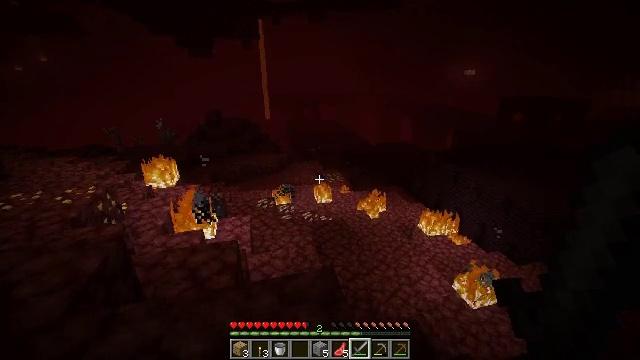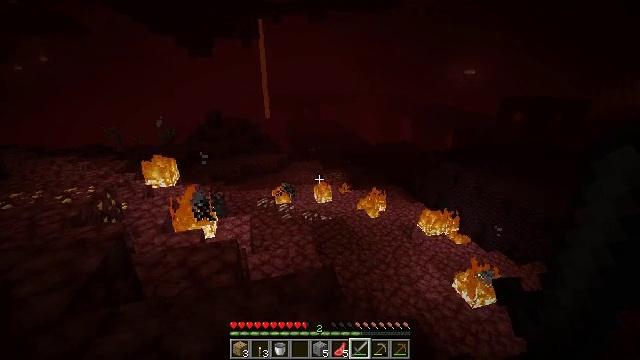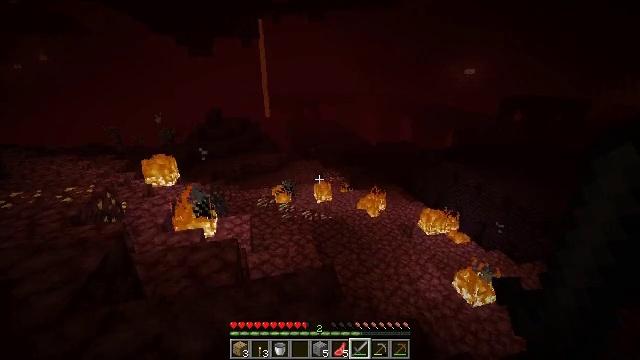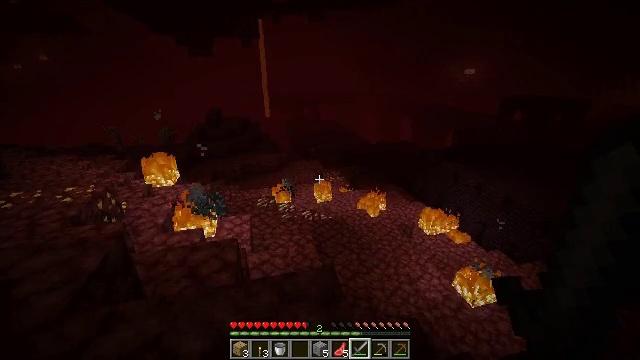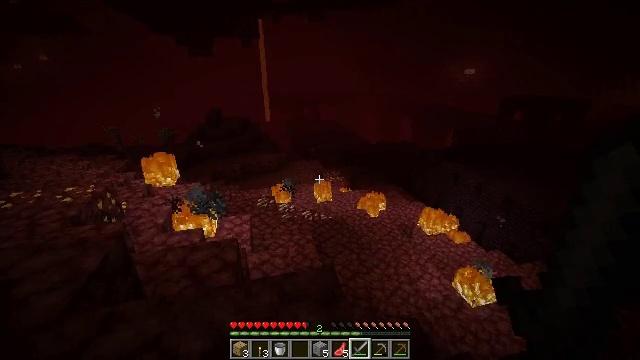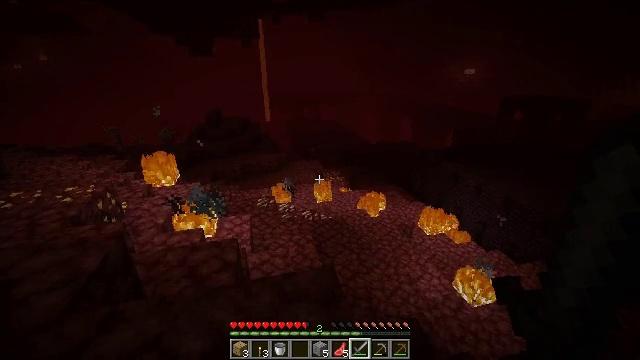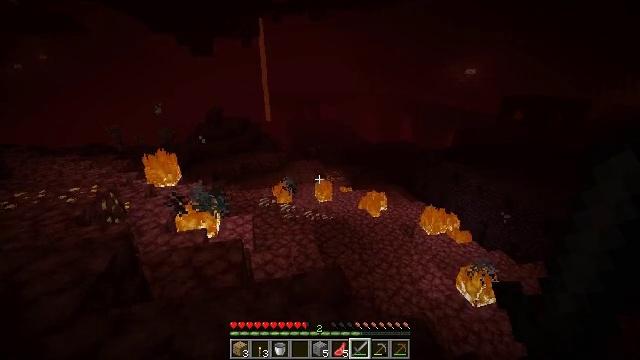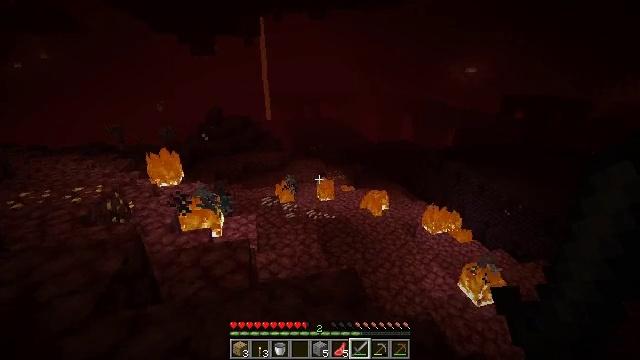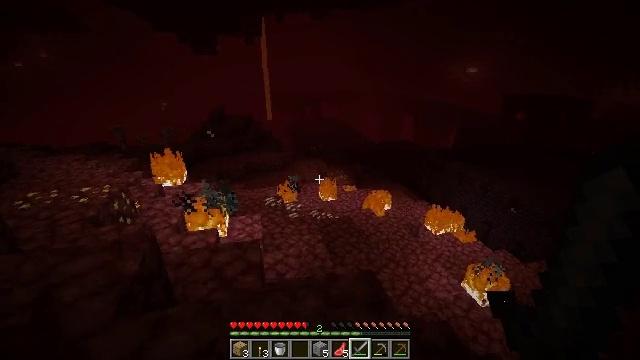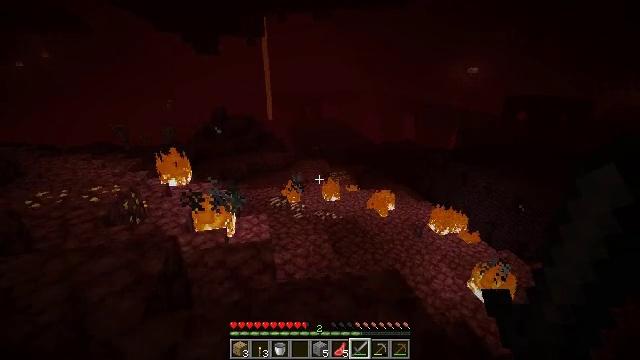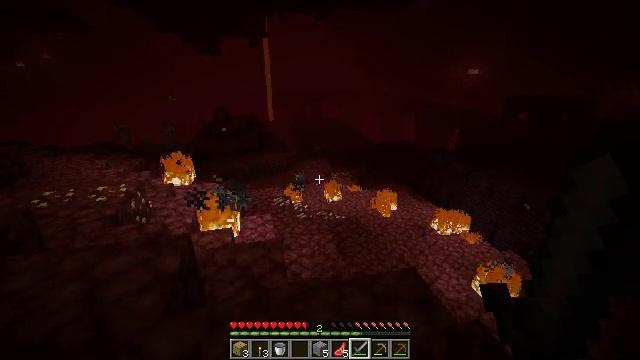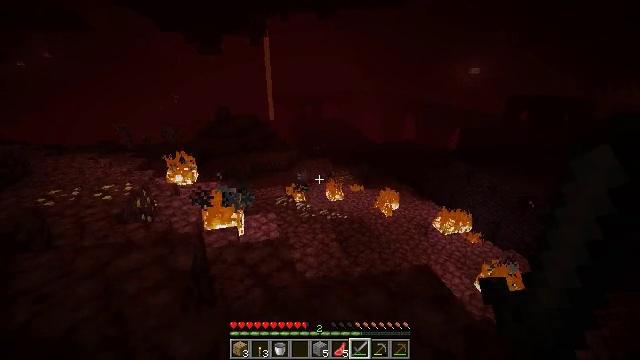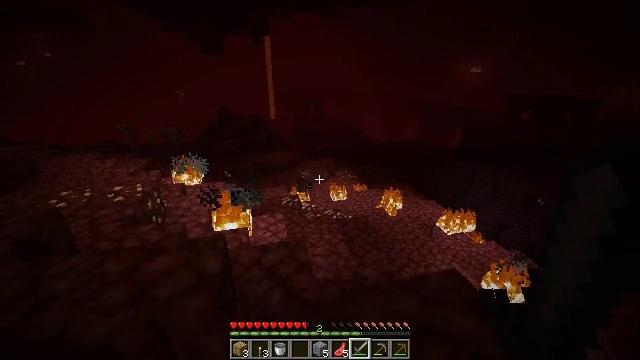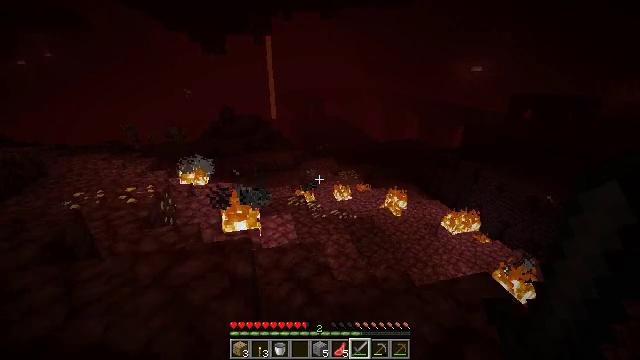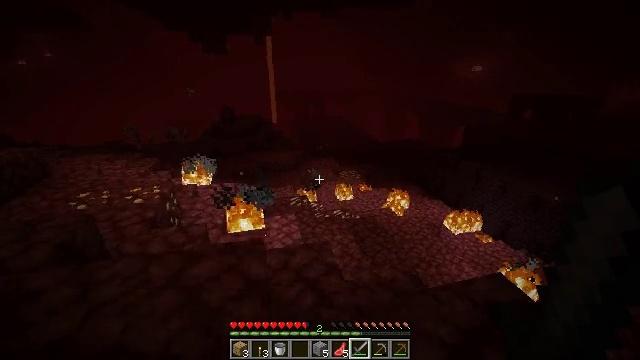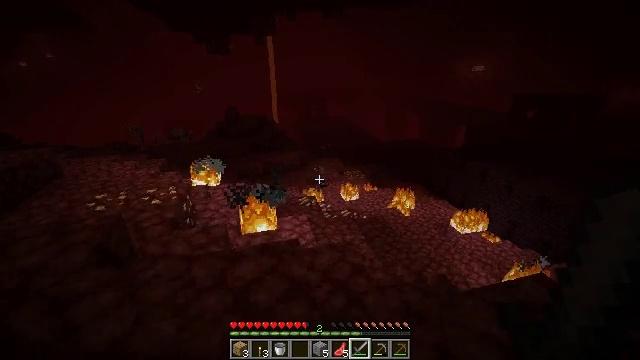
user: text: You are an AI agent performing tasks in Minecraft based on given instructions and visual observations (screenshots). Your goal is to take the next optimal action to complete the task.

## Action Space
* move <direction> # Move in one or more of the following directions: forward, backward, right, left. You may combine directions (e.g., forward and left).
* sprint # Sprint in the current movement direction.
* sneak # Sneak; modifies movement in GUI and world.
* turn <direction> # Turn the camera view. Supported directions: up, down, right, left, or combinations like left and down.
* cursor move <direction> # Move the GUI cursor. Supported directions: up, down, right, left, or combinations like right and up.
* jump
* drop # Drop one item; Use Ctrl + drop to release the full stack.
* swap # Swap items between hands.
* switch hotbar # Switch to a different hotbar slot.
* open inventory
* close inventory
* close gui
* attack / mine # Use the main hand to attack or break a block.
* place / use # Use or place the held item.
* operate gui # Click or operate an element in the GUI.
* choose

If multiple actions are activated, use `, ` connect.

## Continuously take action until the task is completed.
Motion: motion action
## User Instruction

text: Gather some nether bricks.
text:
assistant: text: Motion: no_op
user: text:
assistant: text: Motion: no_op
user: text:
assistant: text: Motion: no_op
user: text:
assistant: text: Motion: no_op
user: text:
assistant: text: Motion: no_op
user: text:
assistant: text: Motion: move left
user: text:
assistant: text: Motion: move left
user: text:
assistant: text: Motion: move left
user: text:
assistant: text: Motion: move left
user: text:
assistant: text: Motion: move left
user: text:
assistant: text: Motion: move left
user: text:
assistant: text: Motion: move left
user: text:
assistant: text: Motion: move left
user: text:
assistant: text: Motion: move left
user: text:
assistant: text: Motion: move left
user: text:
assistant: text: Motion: move left
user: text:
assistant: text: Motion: move left
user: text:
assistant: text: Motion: move left
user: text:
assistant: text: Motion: move forward and move left
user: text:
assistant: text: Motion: move forward and move left
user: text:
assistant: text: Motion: move forward and move left, turn right
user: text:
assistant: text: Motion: move forward, turn right
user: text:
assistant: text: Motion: move forward, turn right and down
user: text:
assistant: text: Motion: move forward, turn right and down
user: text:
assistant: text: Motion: move forward, turn right and down
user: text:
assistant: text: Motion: turn right
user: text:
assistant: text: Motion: turn right
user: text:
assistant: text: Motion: turn right
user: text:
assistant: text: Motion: turn right
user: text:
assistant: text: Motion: turn right